Question: I have a Web API project which uses StructureMap for its DI. It's been working fine for awhile, but I'm having some issues with the Web API help pages (Microsoft.AspNet.WebApi.HelpPage) where InvalidOperationExceptions are being thrown as a result of an empty stack.
I created a new Web API project with the help pages, and it works fine until I add the StructureMap.WebApi2 package, whereas the previously mentioned exception is being thrown here, inside ModelDescriptionLink.cshtml
'''
else if (modelDescription is CollectionModelDescription)
{
var collectionDescription = modelDescription as CollectionModelDescription;
var elementDescription = collectionDescription.ElementDescription;
@:Collection of @Html.DisplayFor(m => elementDescription.ModelType, "ModelDescriptionLink", new { modelDescription = elementDescription })
}
else
{
@Html.DisplayFor(m => modelDescription)
}
'''
It's being thrown at '@:Collection of @Html.DisplayFor(m => elementDescription.ModelType, "ModelDescriptionLink", new { modelDescription = elementDescription })' when it tries to display the link to the resource description for his this model.
This is a slimmed down route that still causes the exception:
'''
[Route("Test")]
public IHttpActionResult Post([FromBody] IEnumerable<MySimpleModel> models)
{
return null;
}
'''
Attempting to visit the documentation for this route at 'http://localhost:21966/Help/Api/POST-Test' causes the exception:

I was only able to find one <URL> and their solutions were to switch from StructureMap to Ninject or to avoid the exception with null checks.
Here's the top of the stack trace:
'''
[InvalidOperationException: Stack empty.]
System.ThrowHelper.ThrowInvalidOperationException(ExceptionResource resource) +52
System.Collections.Generic.Stack'1.Peek() +<PHONE>
System.Web.WebPages.WebPageBase.get_Output() +51
System.Web.WebPages.WebPageBase.GetOutputWriter() +35
System.Web.WebPages.WebPageExecutingBase.BeginContext(String virtualPath, Int32 startPosition, Int32 length, Boolean isLiteral) +50
ASP._Page_Areas_HelpPage_Views_Help_DisplayTemplates_ModelDescriptionLink_cshtml.Execute() in c:...ModelDescriptionLink.cshtml:28
System.Web.WebPages.WebPageBase.ExecutePageHierarchy() +271
System.Web.Mvc.WebViewPage.ExecutePageHierarchy() +122
System.Web.WebPages.WebPageBase.ExecutePageHierarchy(WebPageContext pageContext, TextWriter writer, WebPageRenderingBase startPage) +145
System.Web.Mvc.RazorView.RenderView(ViewContext viewContext, TextWriter writer, Object instance) +695
System.Web.Mvc.BuildManagerCompiledView.Render(ViewContext viewContext, TextWriter writer) +382
System.Web.Mvc.Html.ActionCacheViewItem.Execute(HtmlHelper html, ViewDataDictionary viewData) +278
'''
By catching the exception in this place, it pops up later on in 'HelpPageApiModel.cshtml' on a nearly identical line: '@Html.DisplayFor(m => m.ResourceDescription.ModelType, "ModelDescriptionLink", new { modelDescription = Model.ResourceDescription })'. This is the top of that stack trace:
'''
[InvalidOperationException: Stack empty.]
System.ThrowHelper.ThrowInvalidOperationException(ExceptionResource resource) +52
System.Collections.Generic.Stack'1.Pop() +<PHONE>
System.Web.WebPages.WebPageBase.PopContext() +66
System.Web.WebPages.WebPageBase.ExecutePageHierarchy(WebPageContext pageContext, TextWriter writer, WebPageRenderingBase startPage) +154
'''
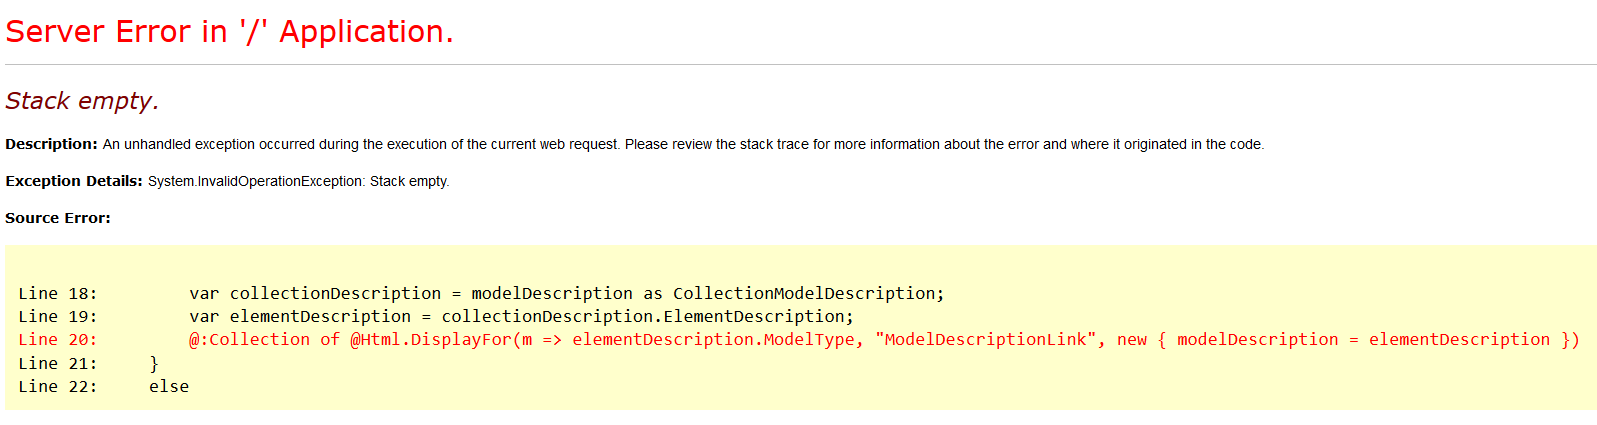
Answer: Still not sure why StructureMap.WebApi2 is having this problem, but my solution was basically to rewrite the dependency resolution without that library. <URL> was quite helpful as to a way to implement it without using IDependencyScope
Edit: I was asked to show an example. It's basically the solution posted on that blog, but I hope it will be helpful anyway.
Add a custom controller activator for structuremap:
'''
public class StructureMapWebApiControllerActivator : IHttpControllerActivator
{
private readonly IContainer _container;
public StructureMapWebApiControllerActivator(IContainer container)
{
_container = container;
}
public IHttpController Create(HttpRequestMessage request, HttpControllerDescriptor controllerDescriptor, Type controllerType)
{
var nested = _container.GetNestedContainer();
var instance = nested.GetInstance(controllerType) as IHttpController;
request.RegisterForDispose(nested);
return instance;
}
}
'''
Here's what my container initialization looks like:
'''
public class IoC
{
public static IContainer InitializeContainer()
{
IContainer container = new Container
(
c => c.Scan
(
scan =>
{
scan.Assembly("assembly1");
scan.Assembly("assembly2");
scan.LookForRegistries();
scan.WithDefaultConventions();
}
)
);
return container;
}
}
'''
and then wherever you're setting up your HttpConfiguration (for such as calling 'MapHttpAttributeRoutes()'), replace the controller activator with your new structure map one:
'''
HttpConfig.MapHttpAttributeRoutes();
var container = IoC.InitializeContainer();
HttpConfig.Services.Replace(typeof(IHttpControllerActivator), new StructureMapWebApiControllerActivator(container));
'''
In my case I'm using OWIN so I'm not using the 'GlobalConfiguration.Configuration' 'HttpConfiguration', but the idea is the same. I believe there is normally a 'WebApiConfig' class which has a method that's passed the 'HttpConfiguration', so you could do the replacement there.
Edit again for changed parts of 'HelpController.cs':
Originally StructureMap was trying to use the second constructor (which had an argument of HttpConfiguration), causing it to be unable to create an instance of the HelpController. I fixed it by marking the second constructor as protected.
I also changed the reference from GlobalConfiguration's HttpConfiguration to my own (from my Startup class) in the first constructor's call because I'm using Owin.
'''
public HelpController(): this(Startup.HttpConfig)
{
logger.Trace("Help controller created");
}
protected HelpController(HttpConfiguration config)
{
Configuration = config;
}
'''